Question: I have a table in my code and i wanted to make changes about quantity section. I will add picture to show how it looks.

'''
<tr><td><i style="cursor:pointer;" onclick="arttir()" class="fa-solid fa-circle-plus"></i> <input type="button" id="sonuc" value="0" /> <i onclick="azalt()" style="cursor:pointer;" class="fa-solid fa-circle-minus"></i> <i style="cursor:pointer;" class="fa-solid fa-trash-can" onclick="urunsilme()"></i></td></tr>
'''
I have this code but i have problem in this situation i wrote some script code but it only works for first row of table. There is script code 'enter code here
'''
function arttir() {
var sonuc = document.getElementById("sonuc");
sonuc.value = Number(sonuc.value) + 1;
}
function azalt() {
var sonuc = document.getElementById("sonuc");
if (sonuc.value > 0) {
sonuc.value = Number(sonuc.value) - 1;
}
}
'''
what can i do in this situation?
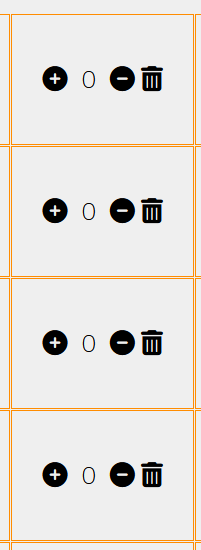
Answer: You shouldn't have different html elements having the same id and by the way, the strategy of selecting the element having a given id cannot return a different element by magic depending on the rows.
You need to retrieve, inside your event listener, the element that triggered the click event. Here in this demo I used 'window.event.target'. This demo just shows a scenario having two rows where each plus and minus button will trigger the increase/decrease of the value corresponding to each row.
'''
function arttir() {
const clickedElement = window.event.target;
const sonuc = clickedElement.closest('td').querySelector('input');
sonuc.value = Number(sonuc.value) + 1;
}
function azalt() {
const clickedElement = window.event.target;
const sonuc = clickedElement.closest('td').querySelector('input');
if (sonuc.value > 0) {
sonuc.value = Number(sonuc.value) - 1;
}
}
'''
'''
<link rel="stylesheet" href="https://cdnjs.cloudflare.com/ajax/libs/font-awesome/6.1.2/css/all.min.css" integrity="sha512-1sCRPdkRXhBV2PBLUdRb4tMg1w2YPf37qatUFeS7zlBy7jJI8Lf4VHwWfZZfpXtYSLy85pkm9GaYVYMfw5BC1A==" crossorigin="anonymous" referrerpolicy="no-referrer" />
<table>
<tr>
<td>
<i style="cursor:pointer;" onclick="arttir()" class="fa-solid fa-circle-plus"></i>
<input type="button" value="0" />
<i onclick="azalt()" style="cursor:pointer;" class="fa-solid fa-circle-minus"></i>
<i style="cursor:pointer;" class="fa-solid fa-trash-can" onclick="urunsilme()"></i>
</td>
</tr>
<tr>
<td>
<i style="cursor:pointer;" onclick="arttir()" class="fa-solid fa-circle-plus"></i>
<input type="button" value="0" />
<i onclick="azalt()" style="cursor:pointer;" class="fa-solid fa-circle-minus"></i>
<i style="cursor:pointer;" class="fa-solid fa-trash-can" onclick="urunsilme()"></i>
</td>
</tr>
</table>
'''